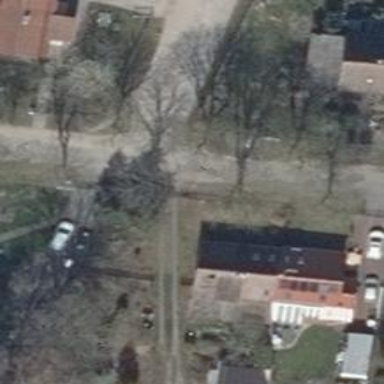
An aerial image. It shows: Smooth asphalt road in residential area.